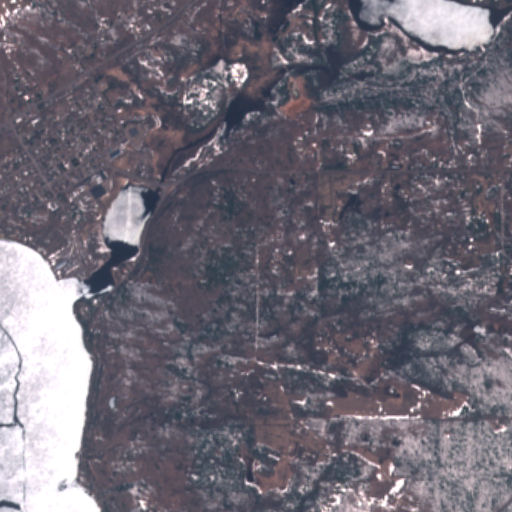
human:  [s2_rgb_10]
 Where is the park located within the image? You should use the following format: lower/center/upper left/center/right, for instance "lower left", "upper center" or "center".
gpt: The park is located in the upper left of the image.
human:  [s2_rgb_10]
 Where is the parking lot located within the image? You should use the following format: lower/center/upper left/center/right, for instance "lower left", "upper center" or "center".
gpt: The parking lot is located in the center left of the image.
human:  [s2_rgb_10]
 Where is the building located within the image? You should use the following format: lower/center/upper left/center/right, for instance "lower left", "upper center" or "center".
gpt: There is no building in the image.